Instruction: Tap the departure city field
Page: home
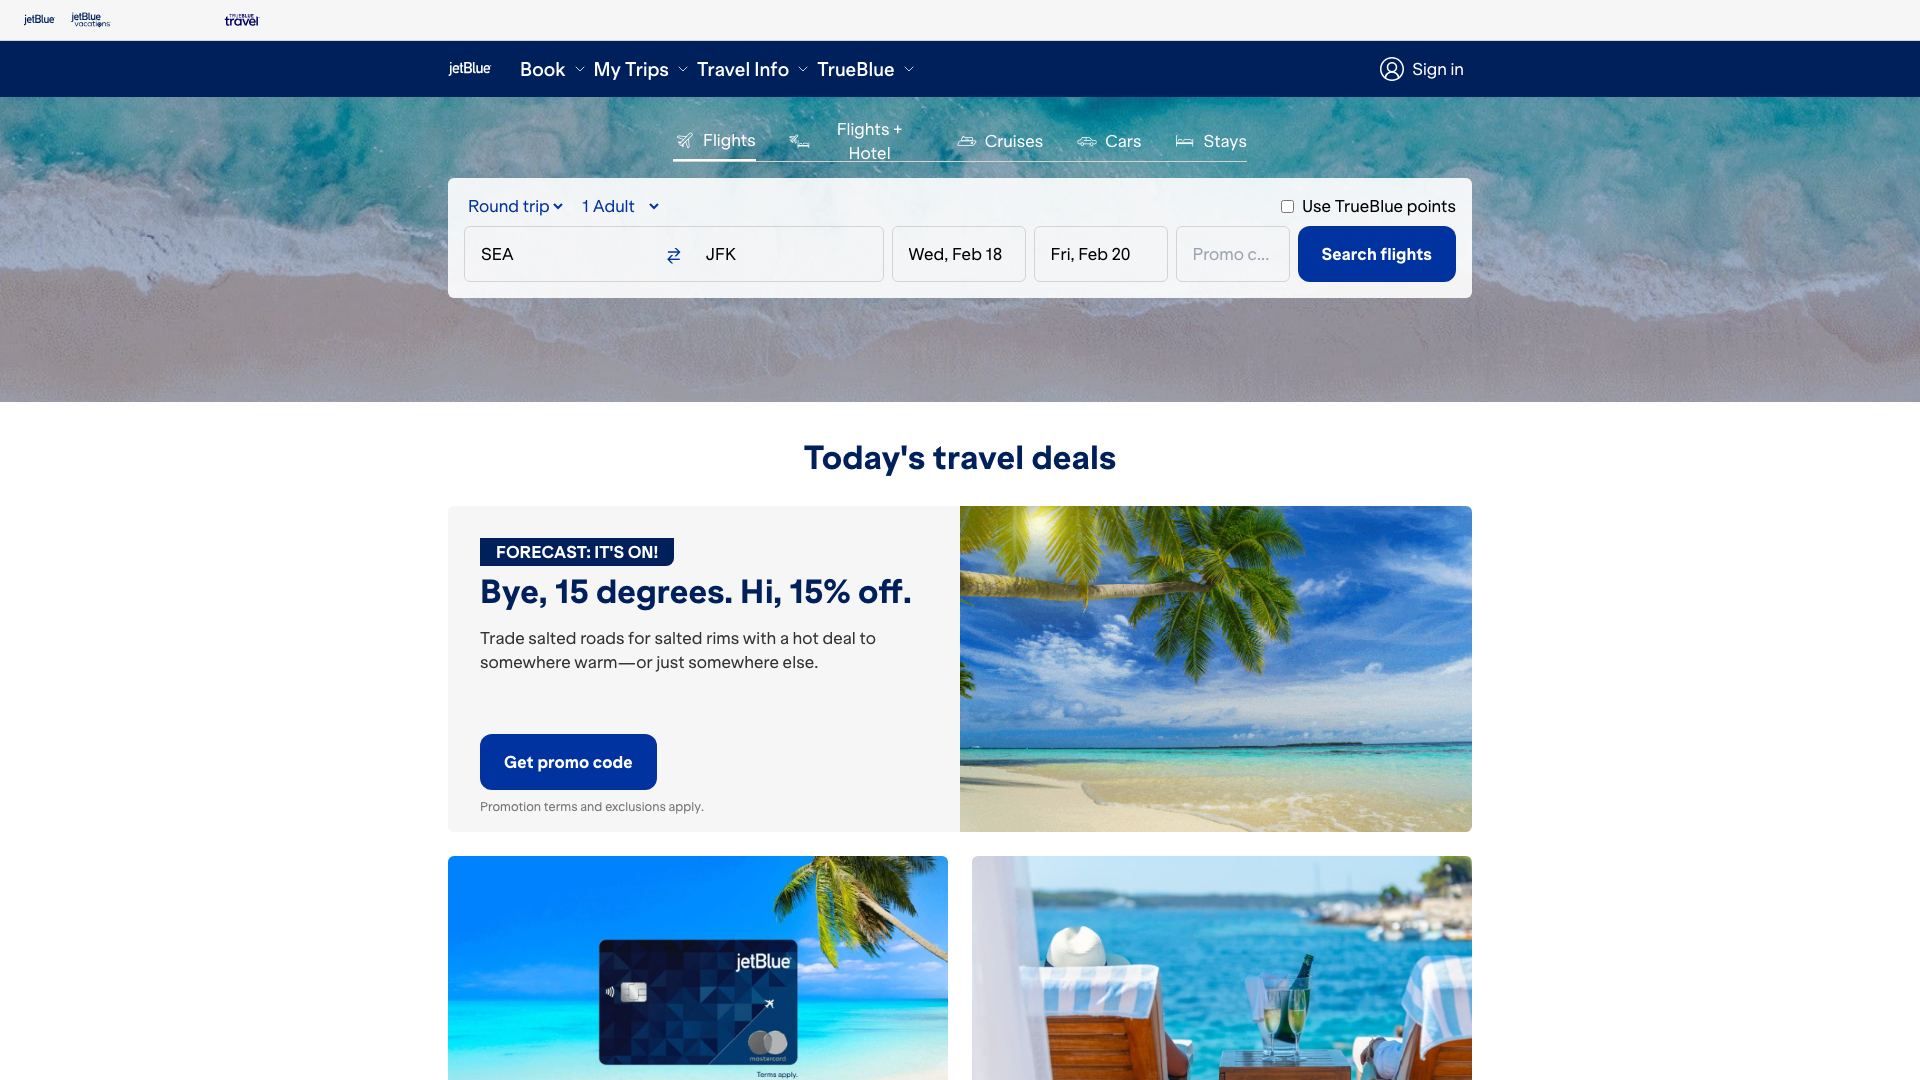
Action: click